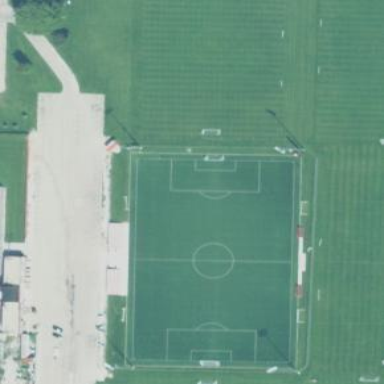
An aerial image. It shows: Soccer pitch for leisure land activities.